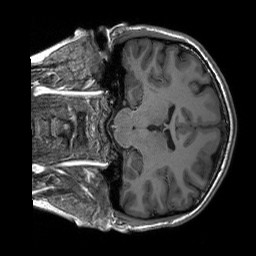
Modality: T1w
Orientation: coronal
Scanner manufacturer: siemens
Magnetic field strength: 3 T
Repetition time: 2.3 s
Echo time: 0.00207 s